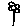
Label: flower